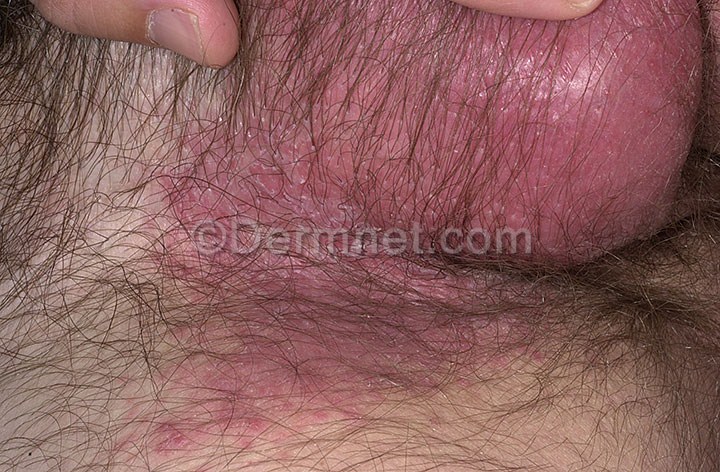
Disease: Tinea Ringworm Candidiasis and other Fungal Infections